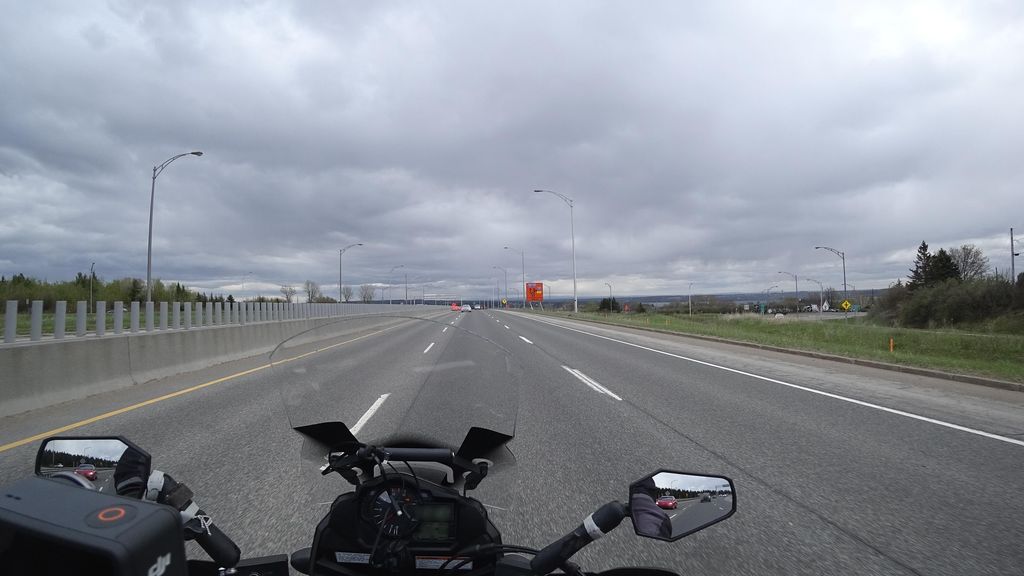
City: quebec_city